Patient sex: F
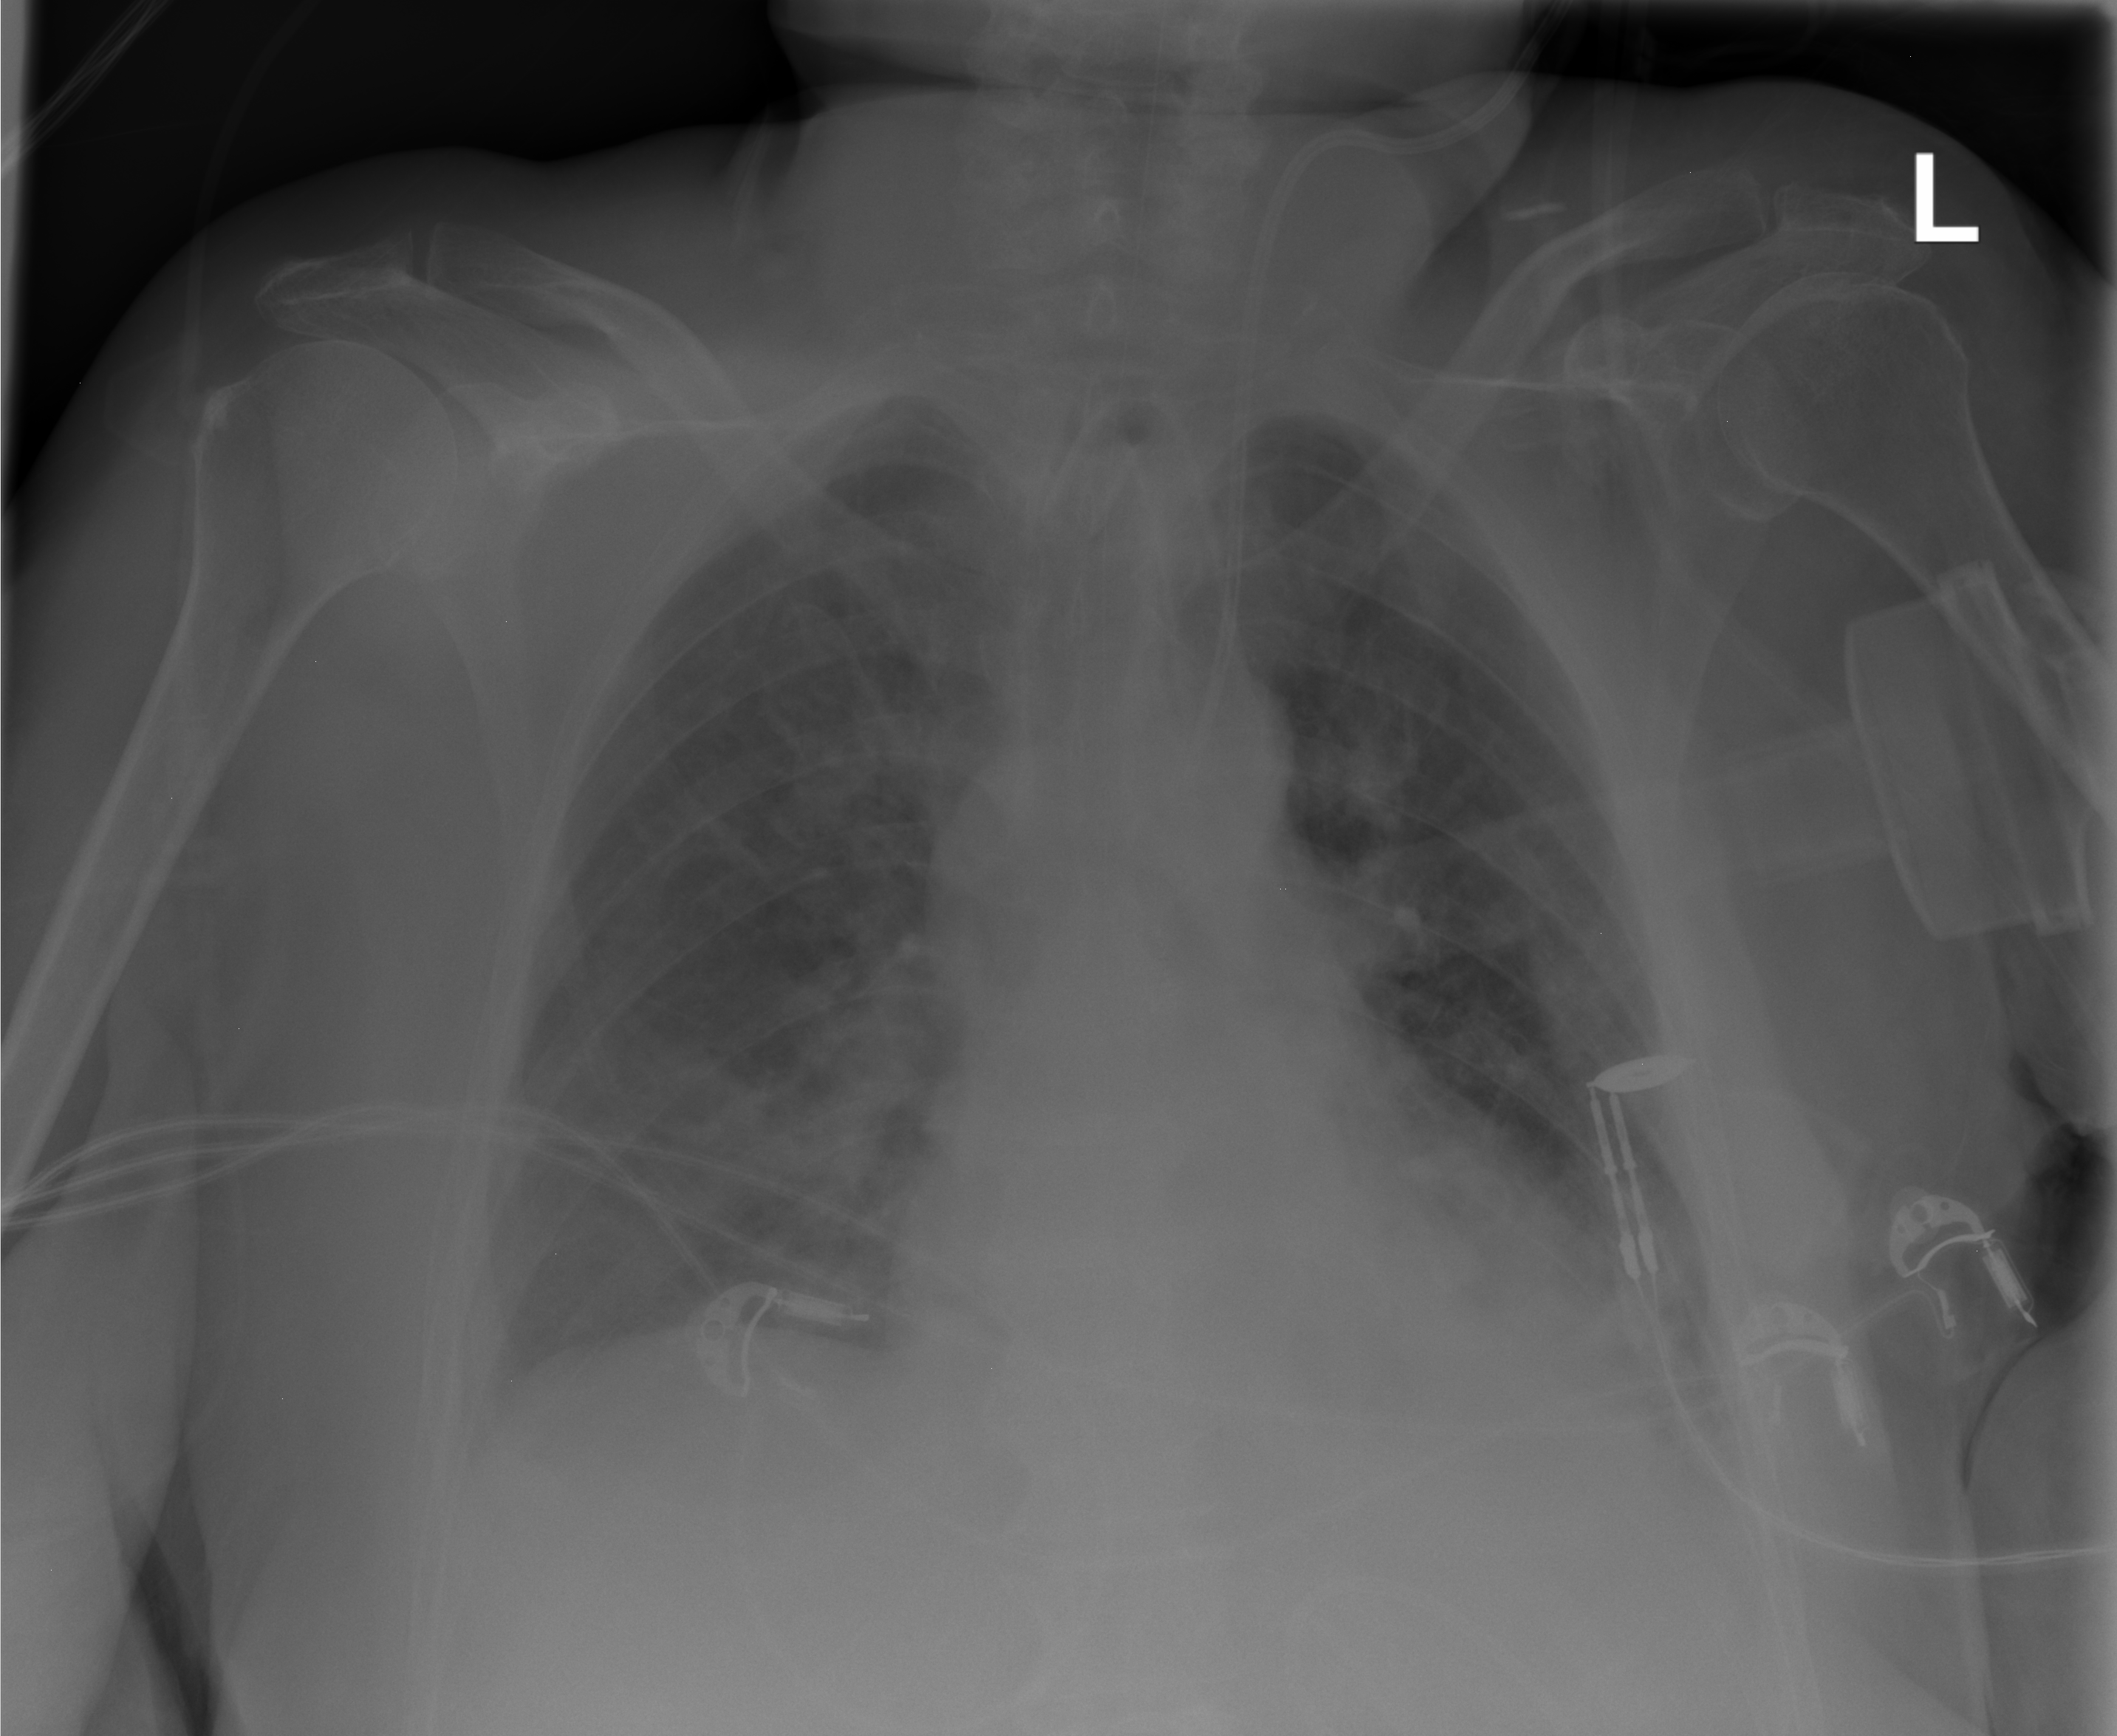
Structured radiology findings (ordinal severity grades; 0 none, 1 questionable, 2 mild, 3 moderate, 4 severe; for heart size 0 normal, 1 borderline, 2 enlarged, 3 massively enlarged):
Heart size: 0
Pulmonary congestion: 2
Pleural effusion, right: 2
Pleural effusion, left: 2
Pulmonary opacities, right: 2
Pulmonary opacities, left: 2
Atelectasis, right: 2
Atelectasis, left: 2